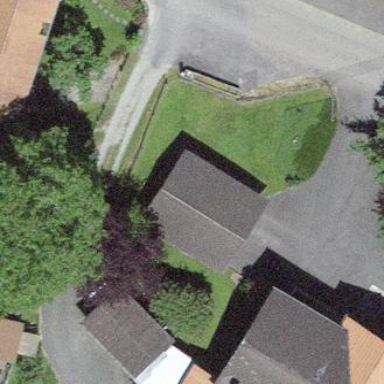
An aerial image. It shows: Garage building.